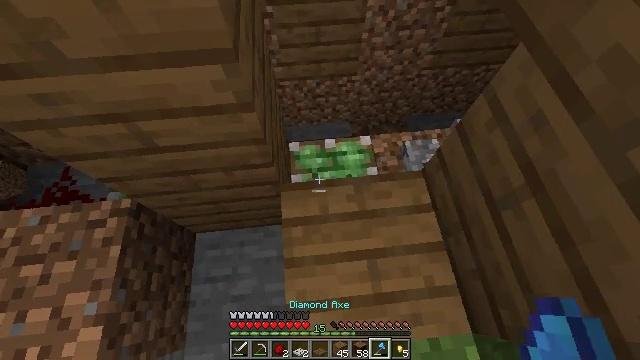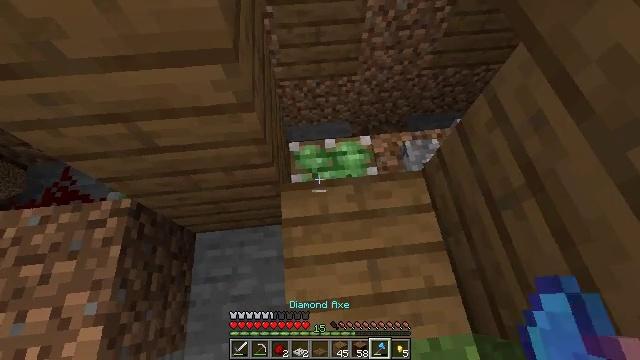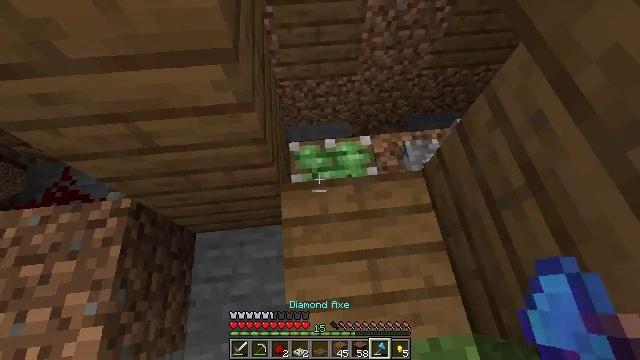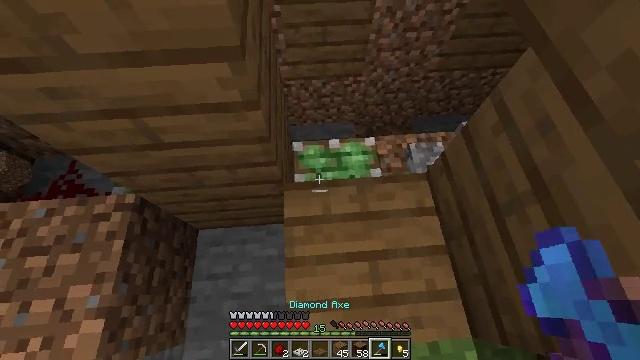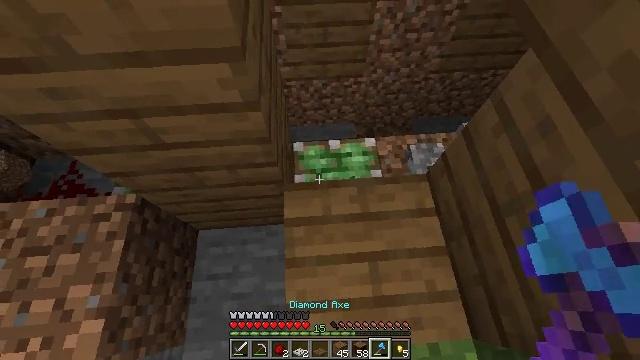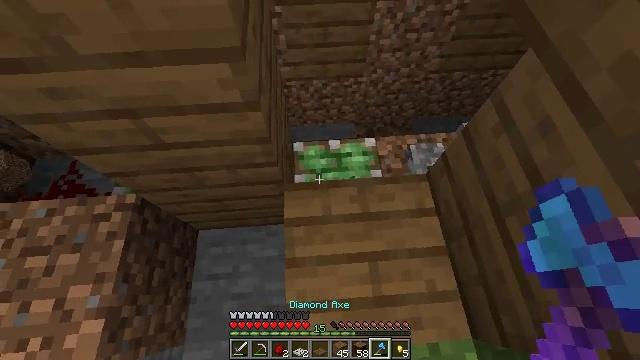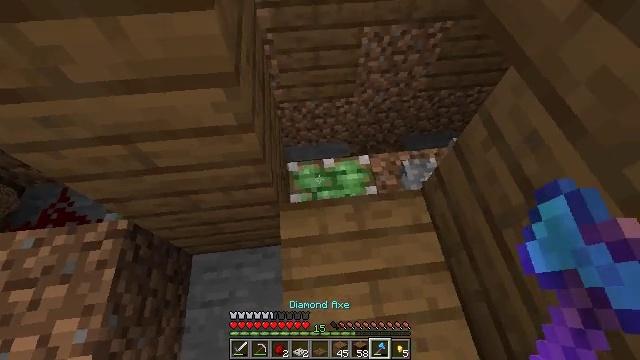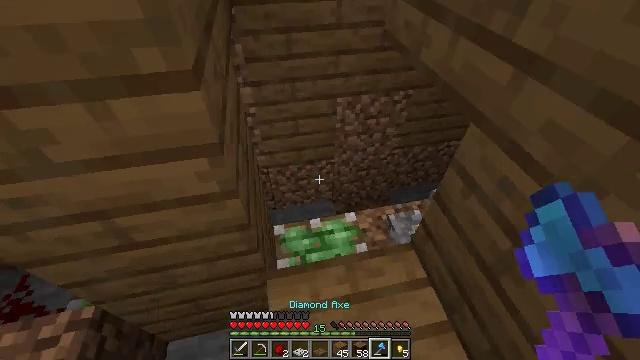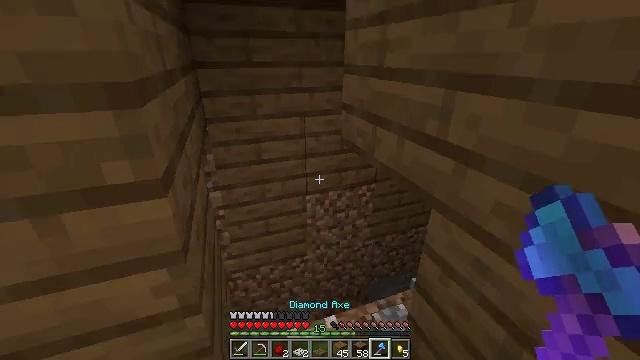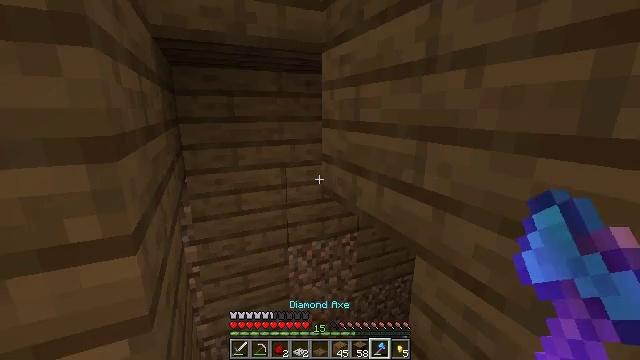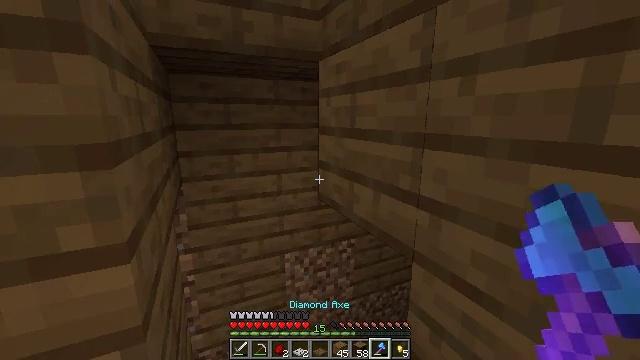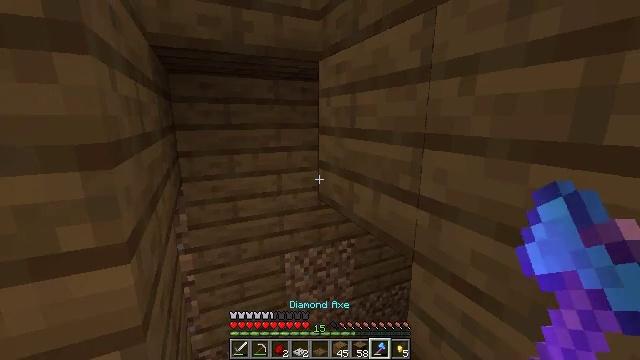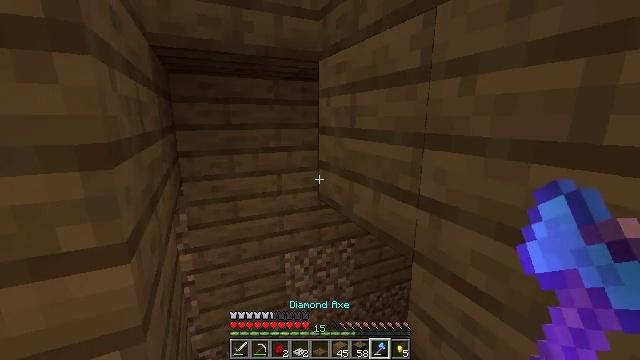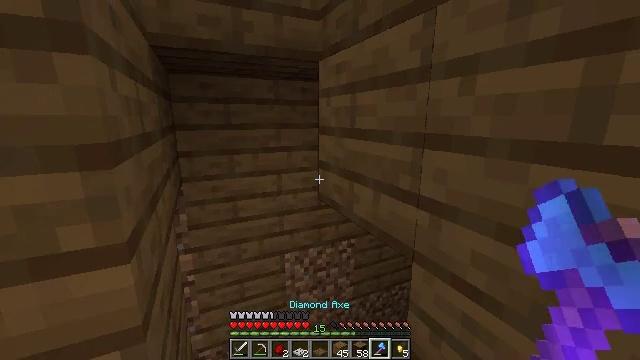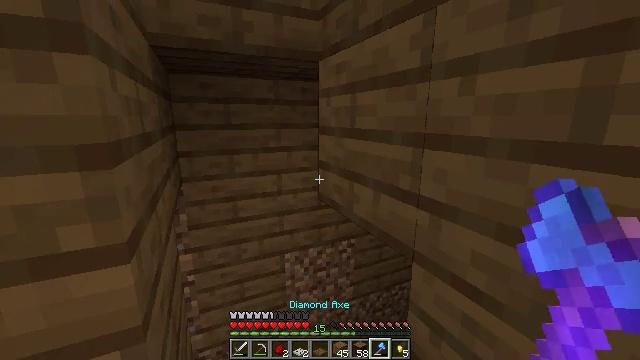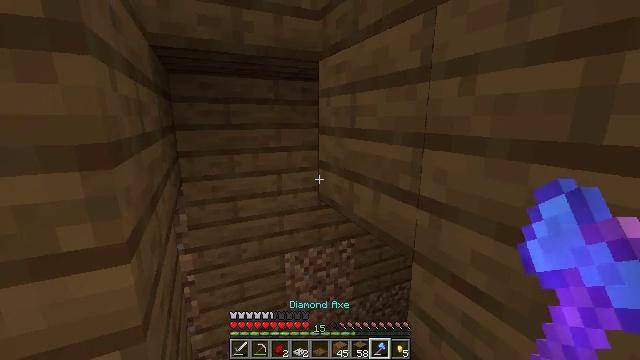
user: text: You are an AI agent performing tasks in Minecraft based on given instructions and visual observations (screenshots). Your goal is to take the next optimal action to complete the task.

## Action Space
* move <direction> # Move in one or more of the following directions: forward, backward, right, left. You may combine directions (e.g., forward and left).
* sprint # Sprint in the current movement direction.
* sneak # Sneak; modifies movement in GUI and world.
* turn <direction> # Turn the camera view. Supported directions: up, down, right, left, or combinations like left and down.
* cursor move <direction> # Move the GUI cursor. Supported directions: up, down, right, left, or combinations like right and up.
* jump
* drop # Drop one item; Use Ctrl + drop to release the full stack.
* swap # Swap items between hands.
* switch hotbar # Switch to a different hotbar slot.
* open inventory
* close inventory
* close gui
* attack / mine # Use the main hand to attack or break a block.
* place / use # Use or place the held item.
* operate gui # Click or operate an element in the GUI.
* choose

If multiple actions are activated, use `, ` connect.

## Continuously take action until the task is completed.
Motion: motion action
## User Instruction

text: Gather the lever into your inventory.
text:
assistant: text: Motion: no_op
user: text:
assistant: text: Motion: no_op
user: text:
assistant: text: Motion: turn left
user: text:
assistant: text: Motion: no_op
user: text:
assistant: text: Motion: no_op
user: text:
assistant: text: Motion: turn right and up
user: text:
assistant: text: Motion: turn right and up
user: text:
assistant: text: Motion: turn right and up
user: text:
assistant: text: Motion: turn right and up
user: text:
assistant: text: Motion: turn up
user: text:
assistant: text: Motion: no_op
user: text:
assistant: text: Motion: no_op
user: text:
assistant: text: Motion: no_op
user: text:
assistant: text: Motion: no_op
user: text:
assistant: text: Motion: no_op
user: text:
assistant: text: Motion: no_op
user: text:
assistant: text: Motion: no_op
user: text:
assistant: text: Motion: no_op
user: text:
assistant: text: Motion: turn left and down
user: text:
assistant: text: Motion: turn left and down
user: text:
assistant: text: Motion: turn right and down
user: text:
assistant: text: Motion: turn down
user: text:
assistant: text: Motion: no_op
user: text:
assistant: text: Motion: no_op
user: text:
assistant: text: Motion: no_op
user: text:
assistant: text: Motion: no_op
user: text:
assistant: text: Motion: turn down
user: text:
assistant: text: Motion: move forward, turn down
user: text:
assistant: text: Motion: move forward
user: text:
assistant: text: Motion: move forward